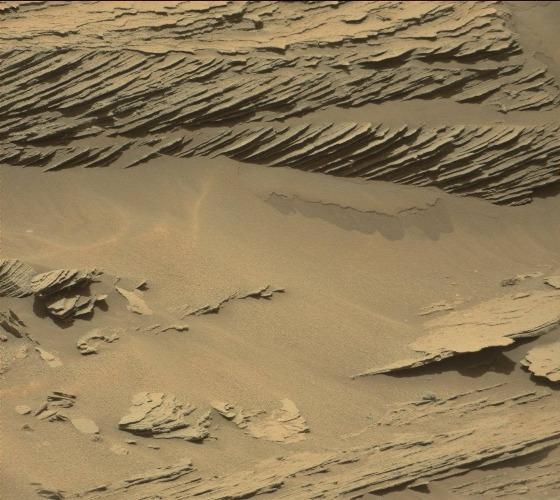
Terrain classes present: Bedrock, Gravel / Sand / Soil, Shadow